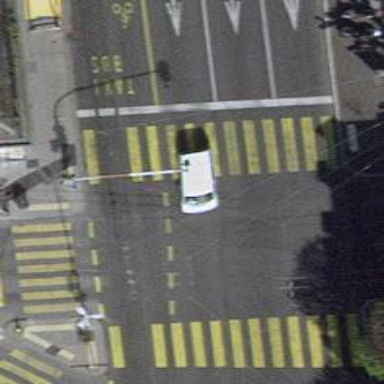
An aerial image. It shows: Footway with asphalt surface and zebra crossing.